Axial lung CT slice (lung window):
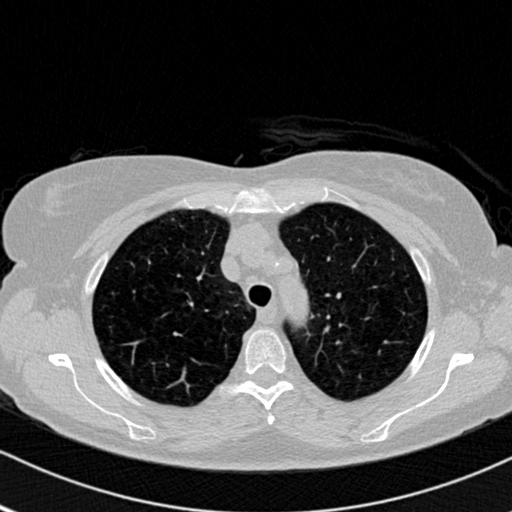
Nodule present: no